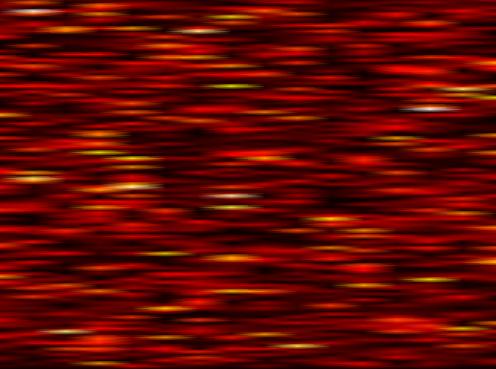
Label: UFMC